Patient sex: F
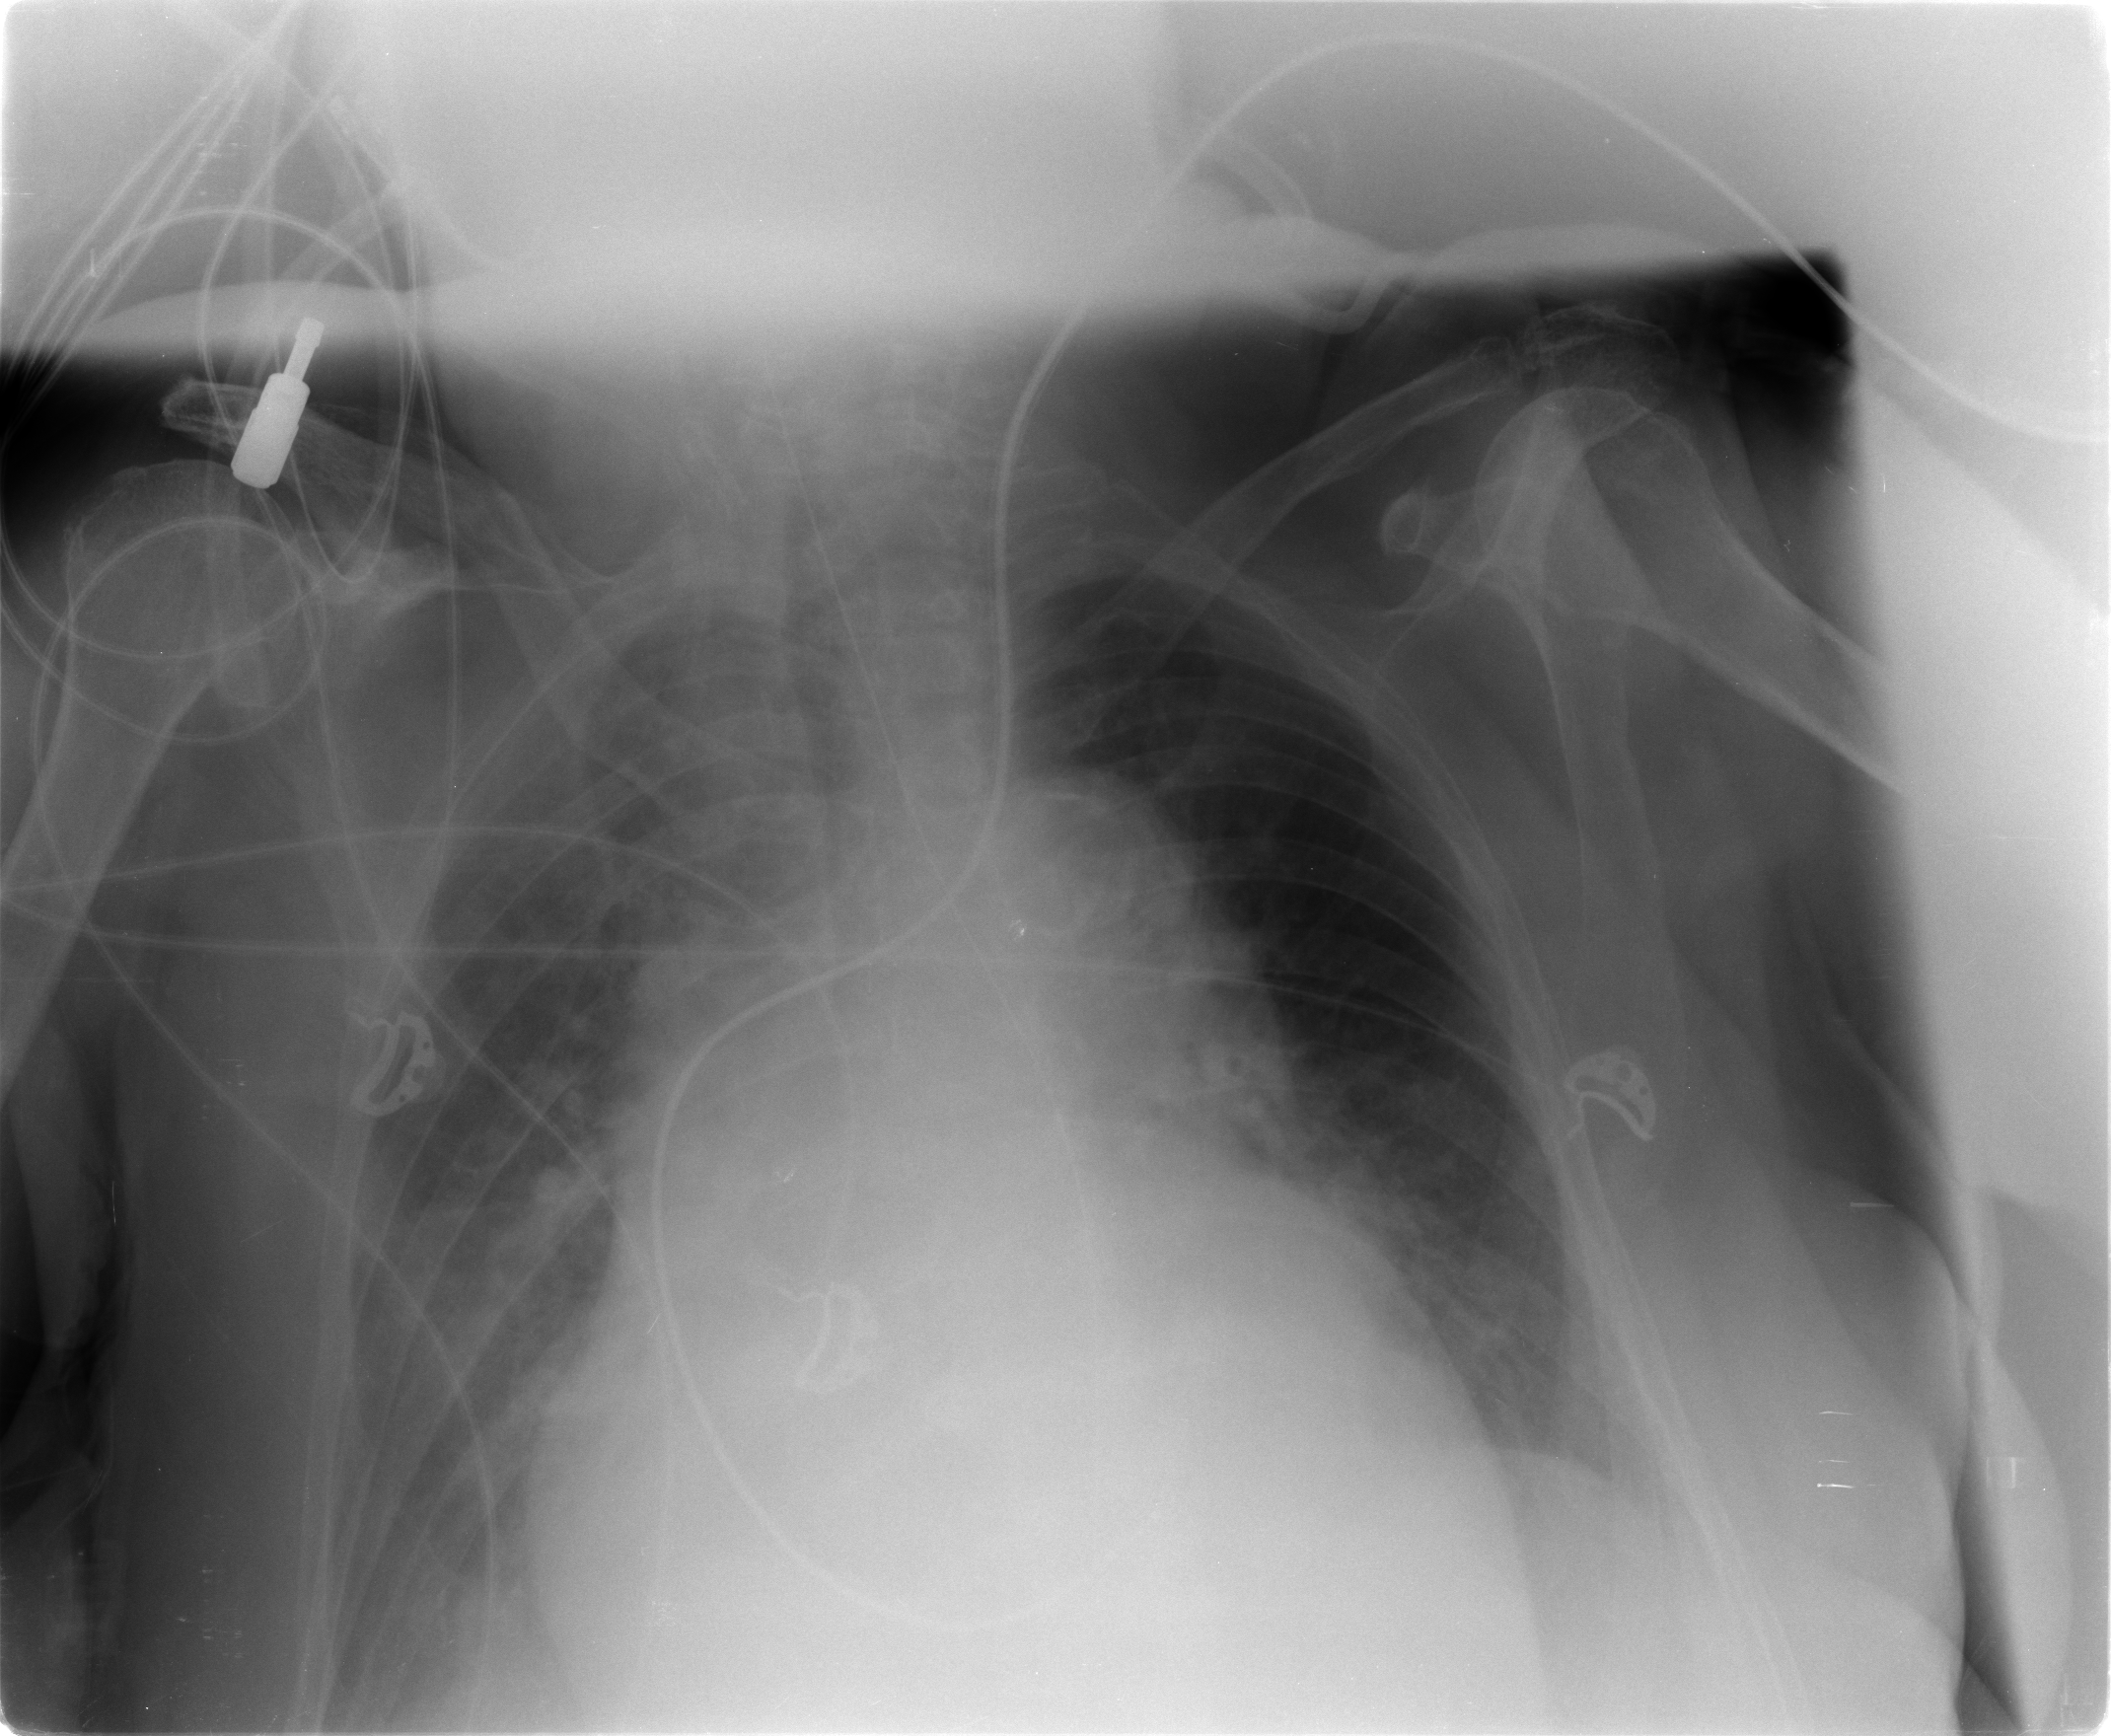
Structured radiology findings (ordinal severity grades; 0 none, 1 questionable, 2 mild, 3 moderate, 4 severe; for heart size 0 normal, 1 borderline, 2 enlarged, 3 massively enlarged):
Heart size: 3
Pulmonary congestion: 2
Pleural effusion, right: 2
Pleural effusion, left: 0
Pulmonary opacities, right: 2
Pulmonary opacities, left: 0
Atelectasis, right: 3
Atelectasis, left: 2